Field crop: maize
Growth stage: 2
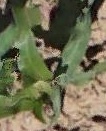
Species: maize